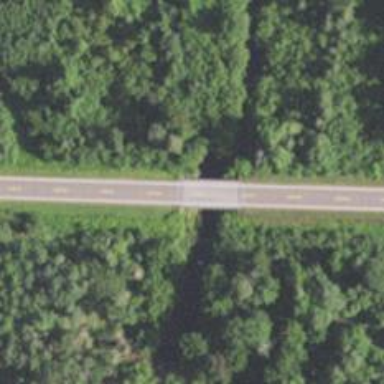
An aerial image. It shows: Secondary road with bridge.